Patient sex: M
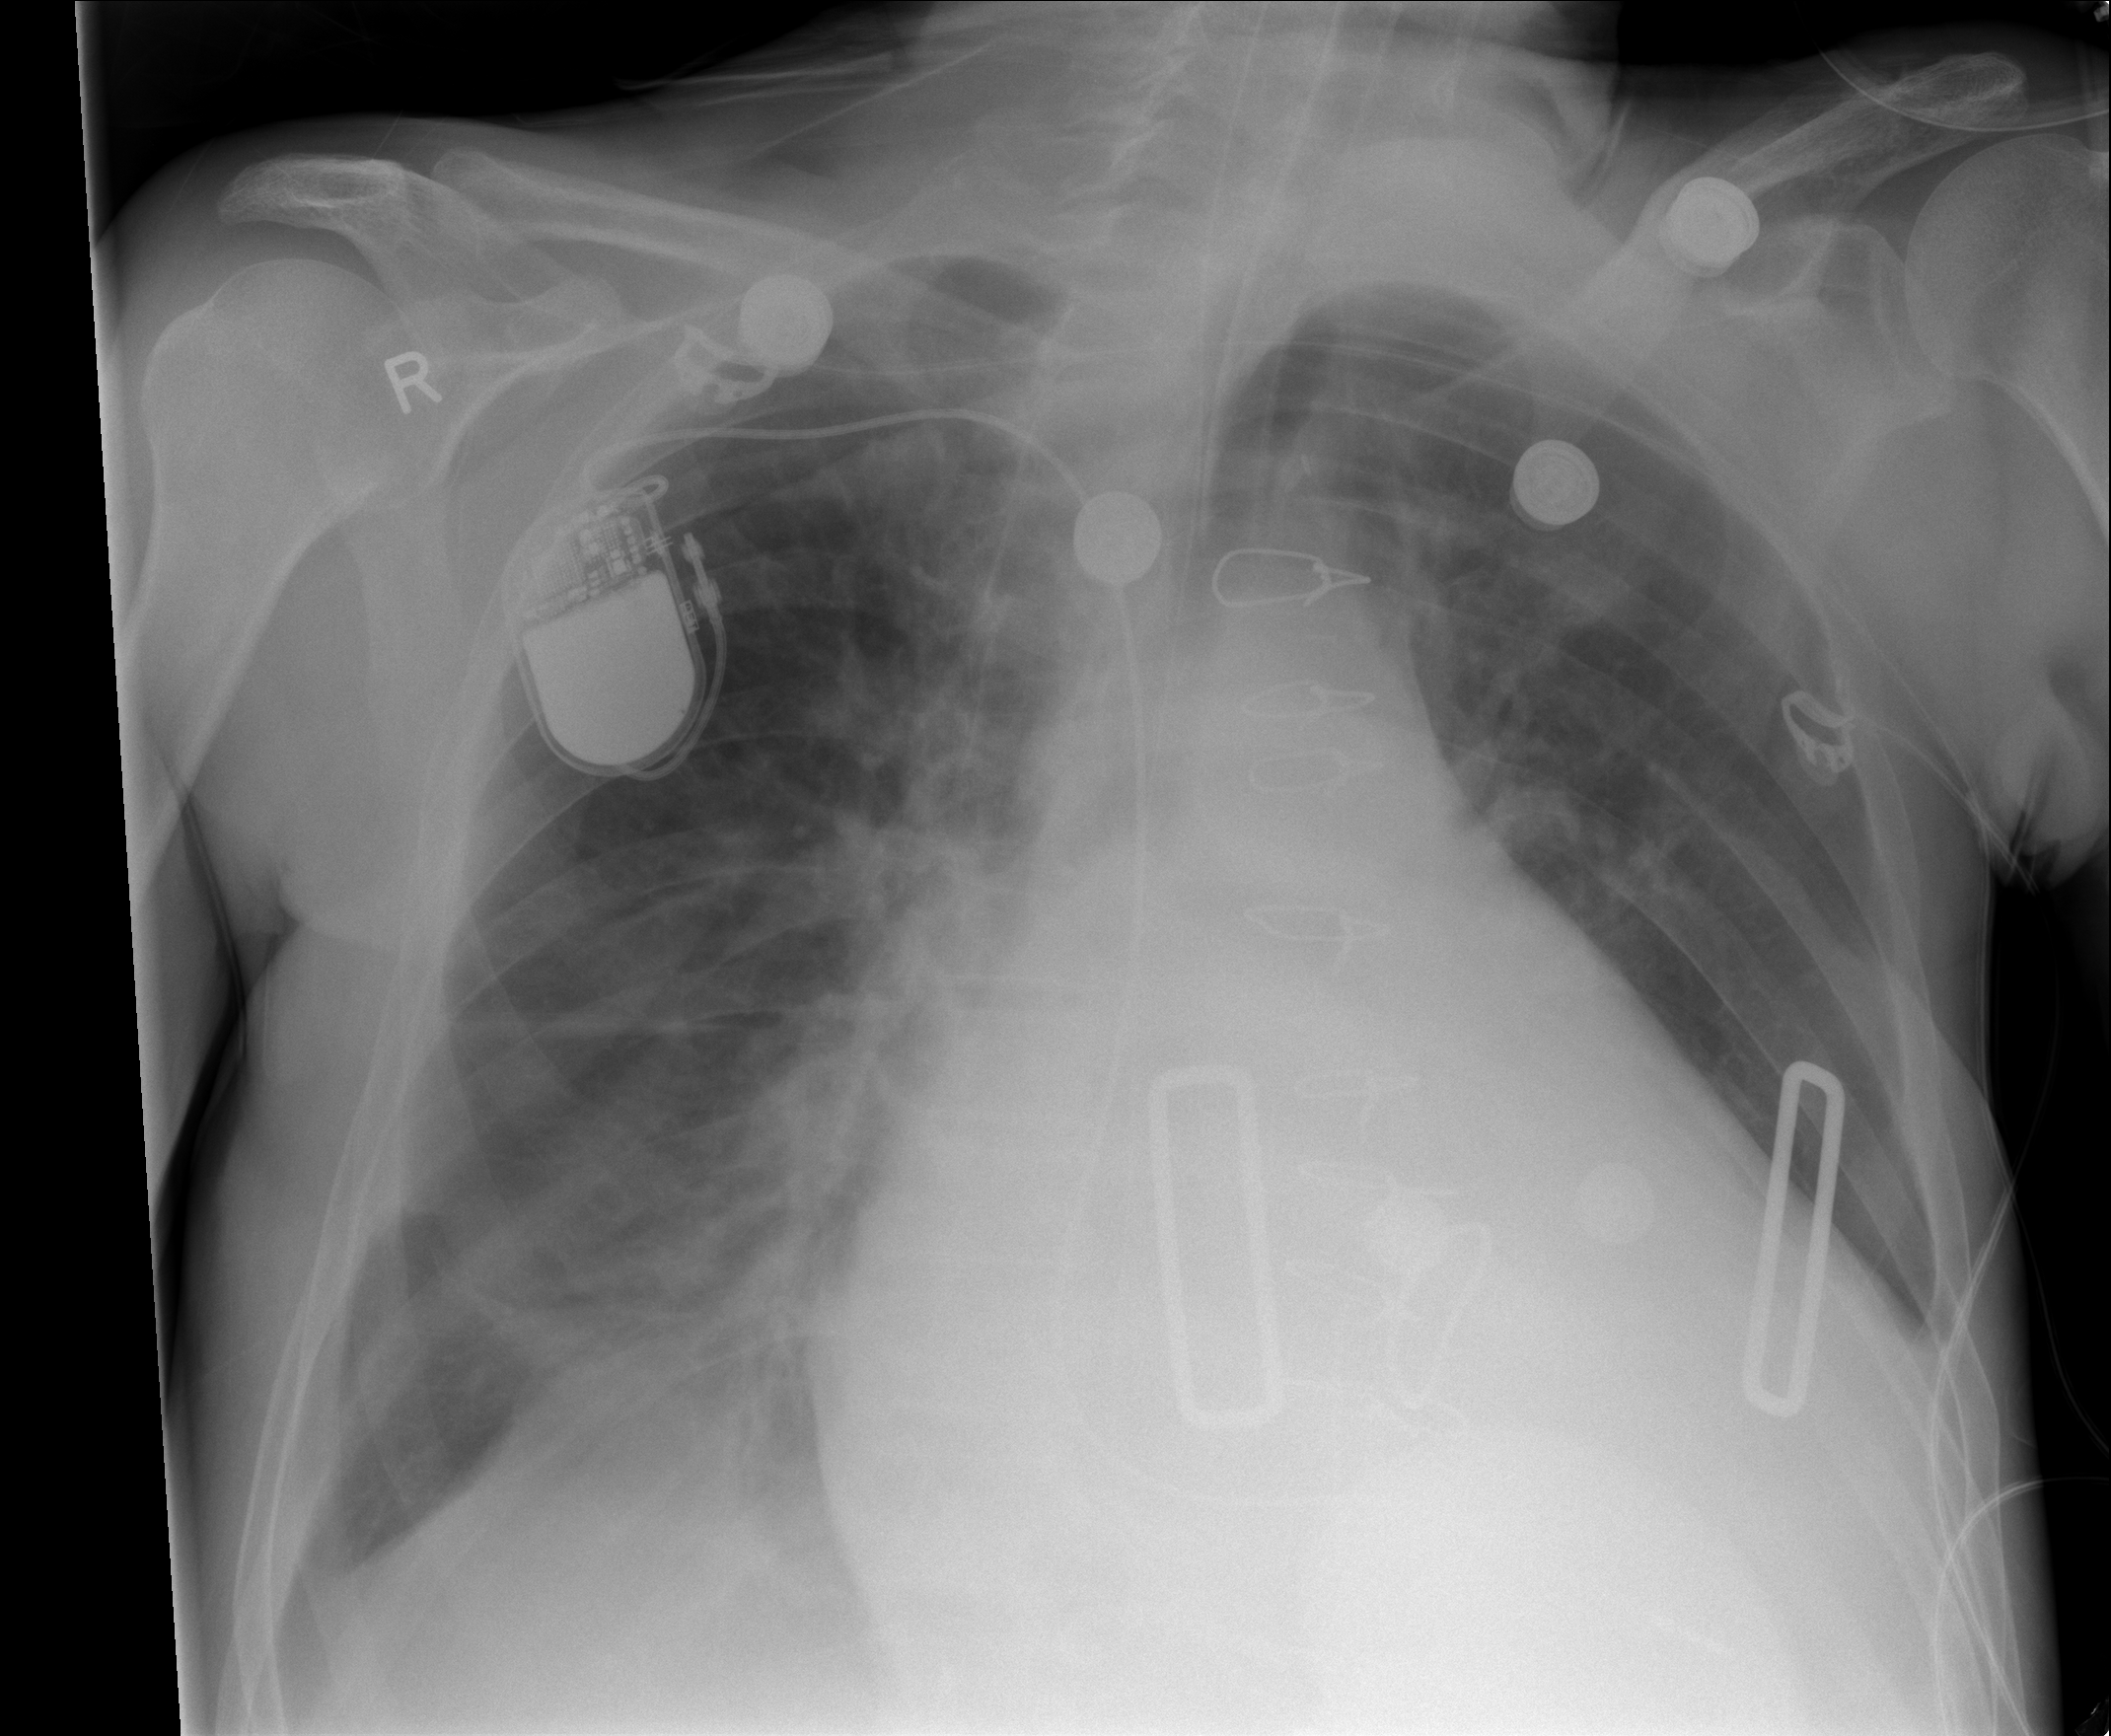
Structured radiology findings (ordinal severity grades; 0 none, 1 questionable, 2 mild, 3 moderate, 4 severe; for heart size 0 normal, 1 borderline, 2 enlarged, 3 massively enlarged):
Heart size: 3
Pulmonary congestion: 2
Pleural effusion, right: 1
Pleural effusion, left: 0
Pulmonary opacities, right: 0
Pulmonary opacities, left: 0
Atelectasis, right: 2
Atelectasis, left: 0